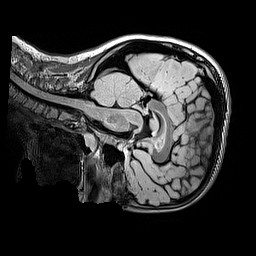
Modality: FLAIR
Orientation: sagittal
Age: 9
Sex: male
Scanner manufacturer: siemens
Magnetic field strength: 3 T
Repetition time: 5 s
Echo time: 0.388 s